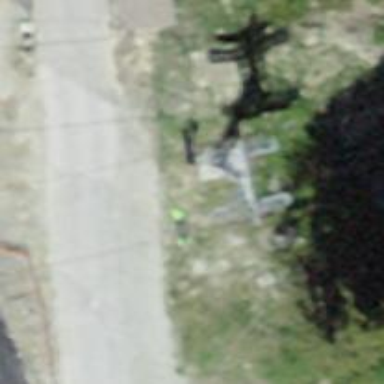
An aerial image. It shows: Pylon for aerialway.